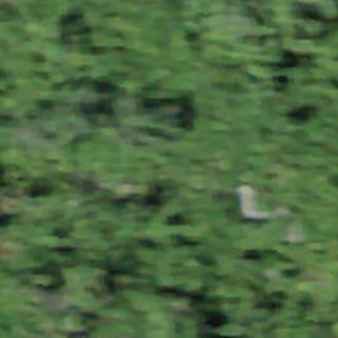
Label: other